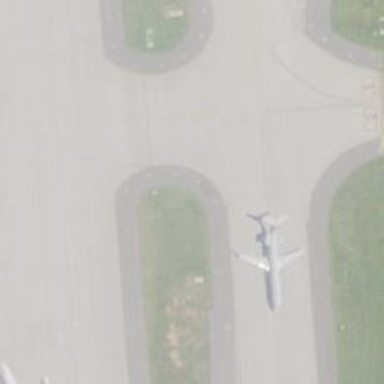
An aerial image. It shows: Image of taxiway at airport.